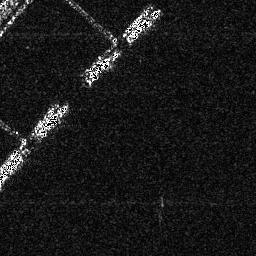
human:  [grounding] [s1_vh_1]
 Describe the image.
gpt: In the satellite image, there is  <ref>2 medium ship </ref> <box>[[0, 56, 11, 72, 0], [13, 39, 26, 53, 0]]</box> located at left,  <ref>2 medium ship </ref> <box>[[32, 18, 46, 32, 0], [48, 2, 62, 16, 0]]</box> located at top.